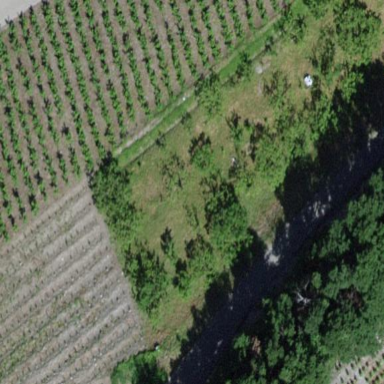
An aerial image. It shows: Orchard.